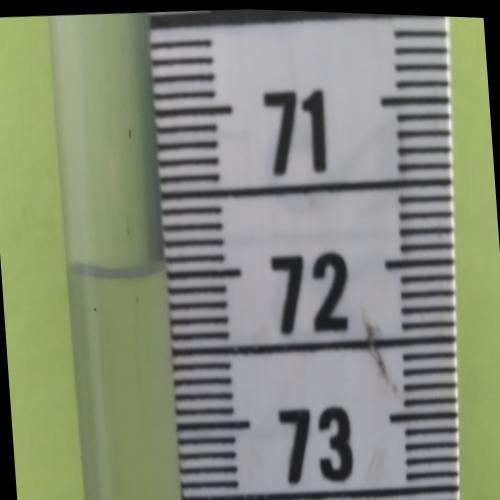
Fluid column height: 72.0 cm